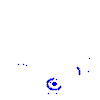
Particle: kaon